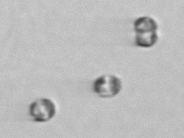
Label: Thalassiosira_sp_aff_mala